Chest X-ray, PA view. Patient: 44 years old, sex M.
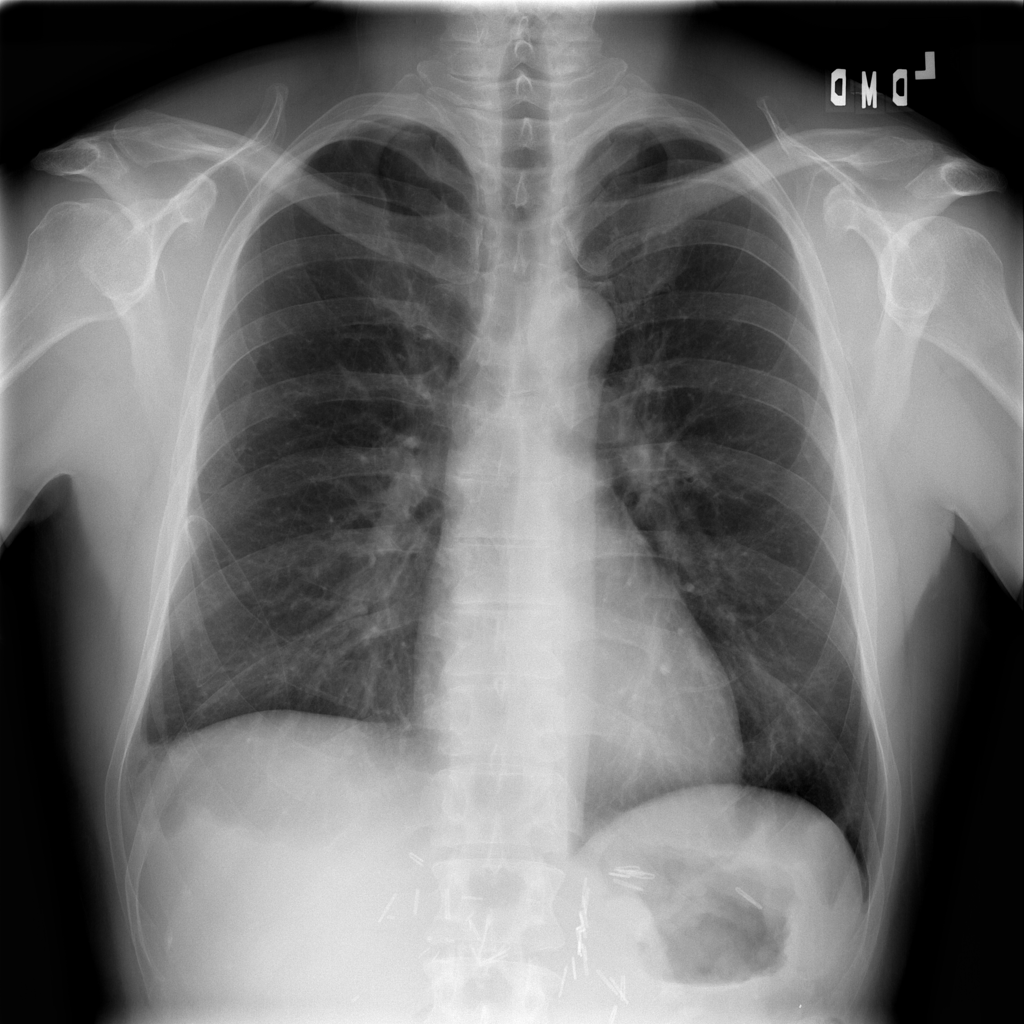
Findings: Effusion